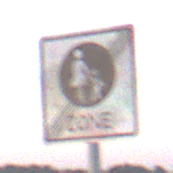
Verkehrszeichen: EndeFussgaengerzone
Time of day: SunriseSunset
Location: Outdoor (Nature)
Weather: Clear
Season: NotSpecified
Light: Natural